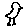
Label: bird